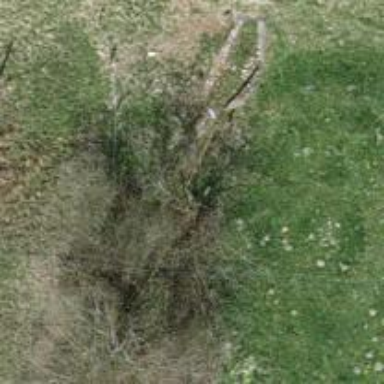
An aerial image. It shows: Beautiful tree in nature.